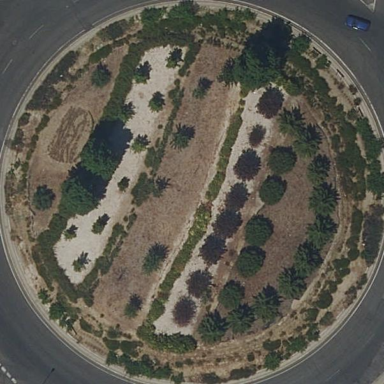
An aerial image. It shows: Garden that is leisure land.